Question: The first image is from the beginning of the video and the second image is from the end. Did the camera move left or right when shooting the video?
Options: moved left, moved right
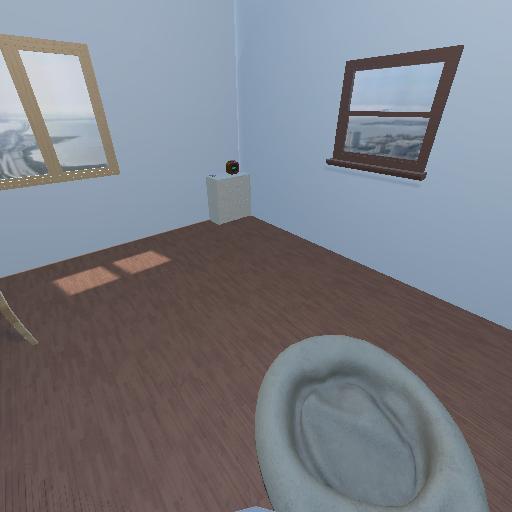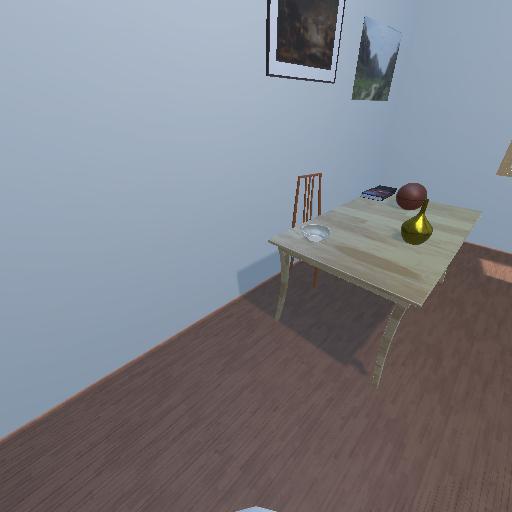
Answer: moved left